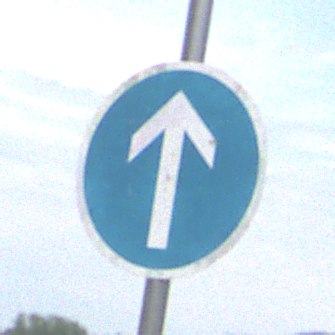
Verkehrszeichen: VorgeschriebeneFahrtrichtungGeradeaus
Umgebung: Outdoor, RoadRail
Tageszeit: Midday
Wetter: PartlyCloudy
Licht: Natural
Jahreszeit: NotSpecified
Kontrast: LowContrast